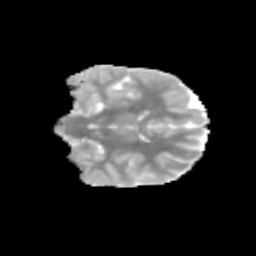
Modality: MD
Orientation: coronal
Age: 11
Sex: female
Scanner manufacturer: siemens
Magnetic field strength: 3 T
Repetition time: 3.8 s
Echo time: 0.07 s